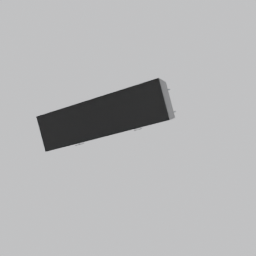
Label: furniture